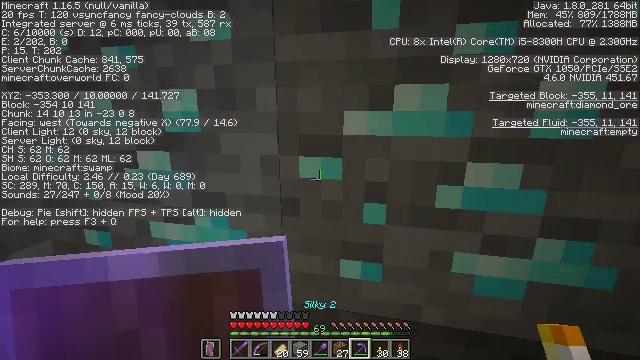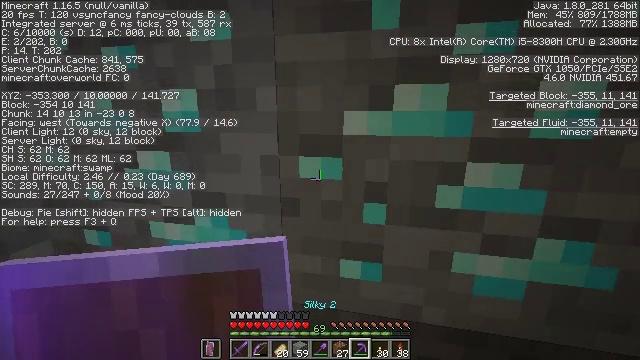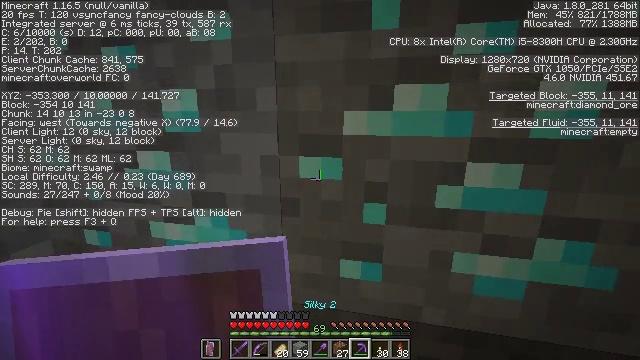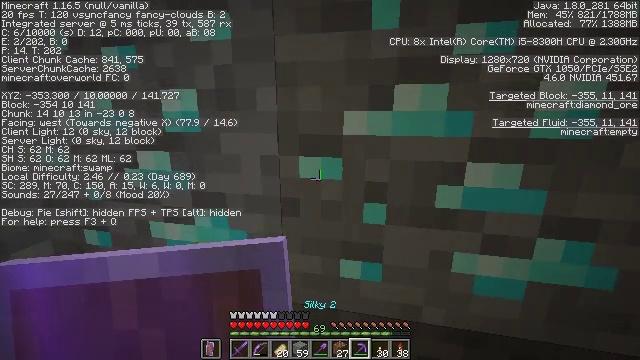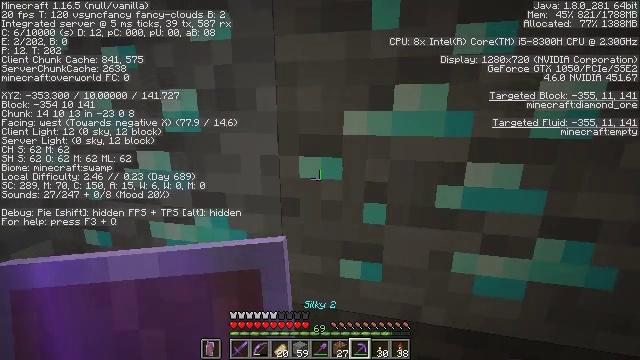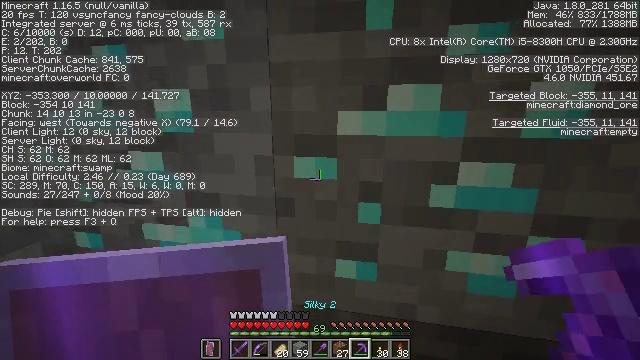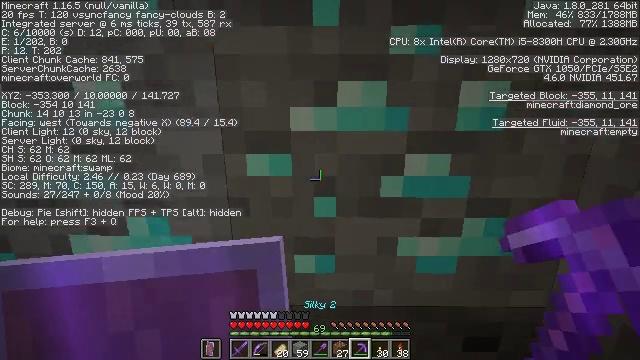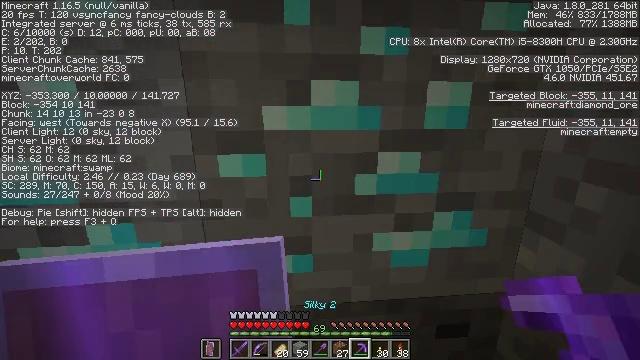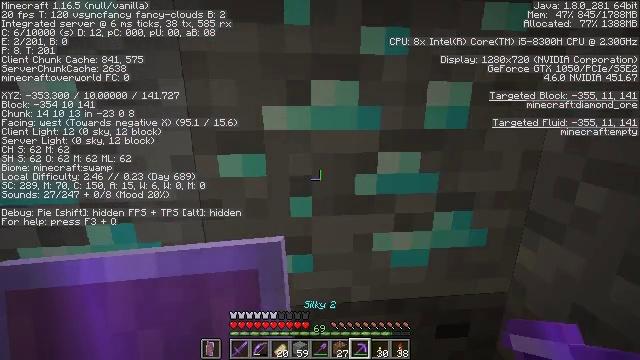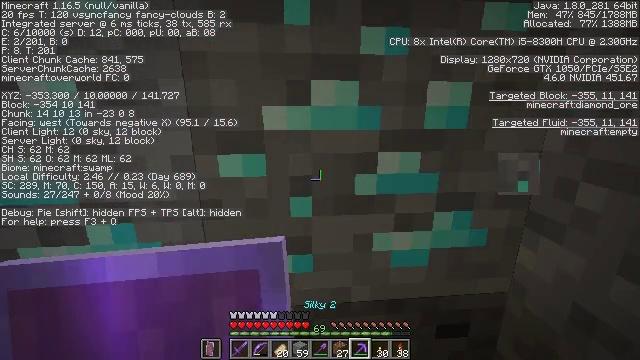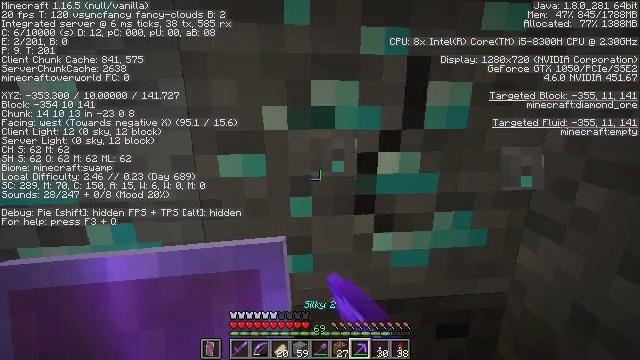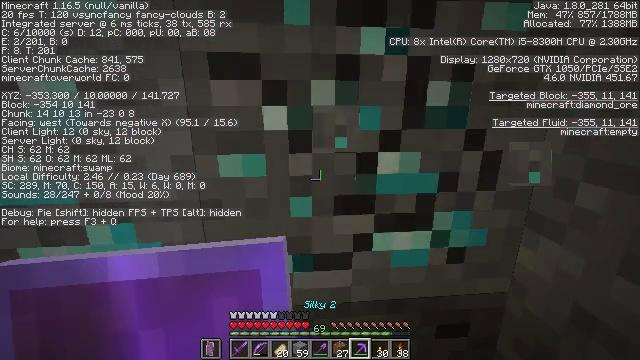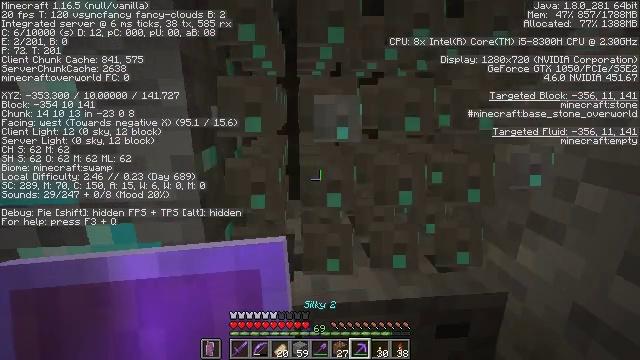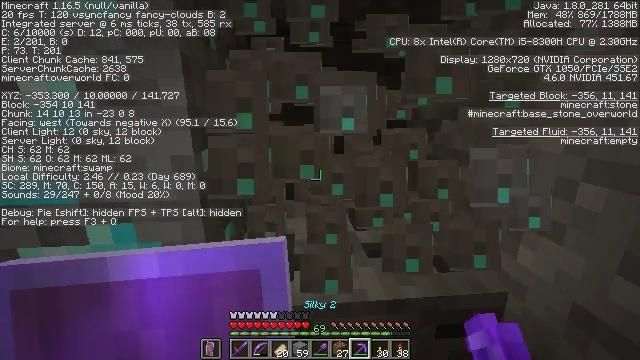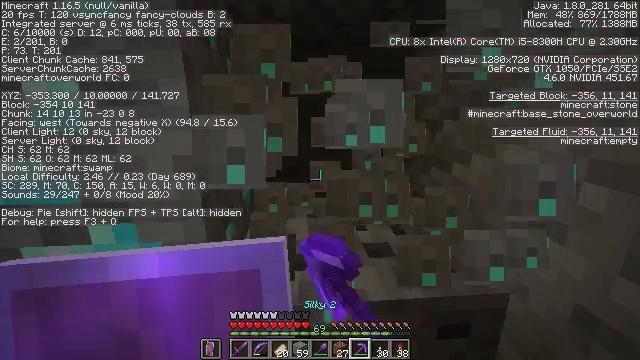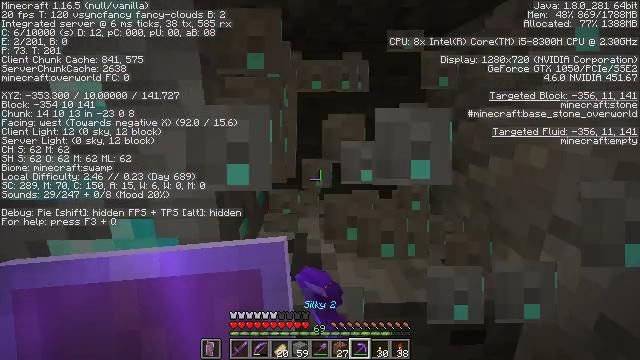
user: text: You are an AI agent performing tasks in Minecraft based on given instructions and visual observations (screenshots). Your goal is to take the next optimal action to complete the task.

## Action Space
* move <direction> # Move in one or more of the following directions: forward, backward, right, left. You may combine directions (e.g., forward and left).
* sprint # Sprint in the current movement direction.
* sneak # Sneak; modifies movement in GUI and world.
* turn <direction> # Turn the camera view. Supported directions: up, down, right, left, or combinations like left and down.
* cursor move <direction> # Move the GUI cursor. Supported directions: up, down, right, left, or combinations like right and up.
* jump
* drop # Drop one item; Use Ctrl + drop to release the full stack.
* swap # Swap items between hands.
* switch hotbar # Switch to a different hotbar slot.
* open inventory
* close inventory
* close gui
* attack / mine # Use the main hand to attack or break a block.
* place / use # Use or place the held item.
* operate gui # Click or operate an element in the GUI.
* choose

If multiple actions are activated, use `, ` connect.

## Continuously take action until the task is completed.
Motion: motion action
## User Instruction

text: Break diamond ore deep in the cave.
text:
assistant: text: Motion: no_op
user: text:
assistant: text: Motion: no_op
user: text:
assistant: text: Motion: no_op
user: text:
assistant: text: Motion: no_op
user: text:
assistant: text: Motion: turn right
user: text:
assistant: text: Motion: turn right
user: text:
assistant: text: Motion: turn right
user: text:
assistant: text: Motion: no_op
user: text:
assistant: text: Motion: attack / mine
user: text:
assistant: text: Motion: attack / mine
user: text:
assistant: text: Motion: attack / mine
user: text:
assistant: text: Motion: attack / mine
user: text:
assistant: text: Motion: attack / mine
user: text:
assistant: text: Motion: attack / mine
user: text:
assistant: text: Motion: turn left, attack / mine
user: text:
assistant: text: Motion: turn left, attack / mine
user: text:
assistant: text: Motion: turn left and up, attack / mine
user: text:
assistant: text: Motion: turn left and up, attack / mine
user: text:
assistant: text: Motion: attack / mine
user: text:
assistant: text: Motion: attack / mine
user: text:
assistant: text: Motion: attack / mine
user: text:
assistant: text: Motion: attack / mine
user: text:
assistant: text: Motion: attack / mine
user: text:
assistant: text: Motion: attack / mine
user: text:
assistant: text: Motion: attack / mine
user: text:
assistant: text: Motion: attack / mine